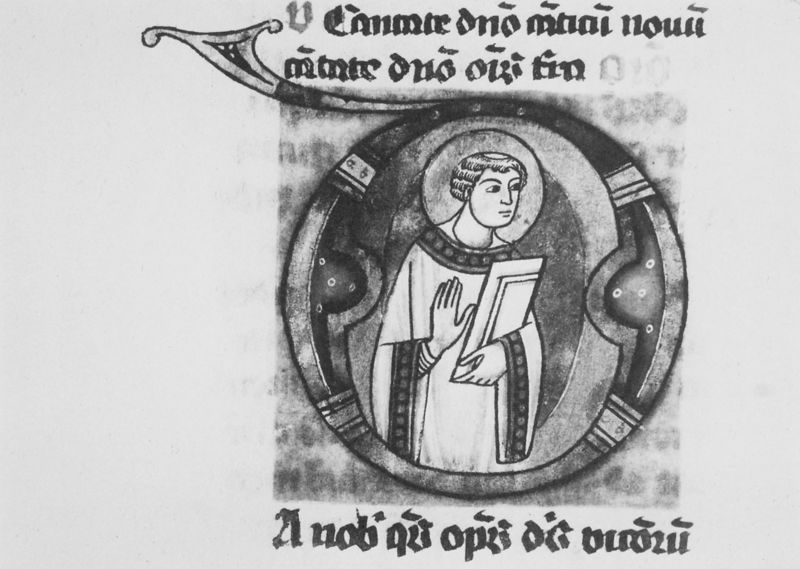
Titel: Ratmann Sakramentar
Institution: Hildesheim, Domschatz
Schlagwörter: hand, mann, geste, zeichnung, malerei, muster, ornament, bibel, halten, mensch, ärmel, gewand, haare, mantel, blatt, locken, rund, schrift, detail, verzierung, robe, buch, druck, schwarz-weiß, text, buchstabe, initiale, beten, heiligenschein, nimbus, priester, segen, segnen, mönch, heiliger, mönche, heilig, tonsur, latein, buchmalerei, seriendruck, evangeliar, buchschmuck, detailansicht, handfläche, initaile, medalion, abschrift, buschstabe, o, zierbuchstabe, sakramentarium, buchmalereie